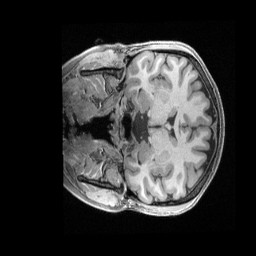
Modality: T1w
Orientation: coronal
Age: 25
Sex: female
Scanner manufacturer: siemens
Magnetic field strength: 3 T
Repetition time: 2.4 s
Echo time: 0.00228 s